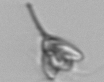
Label: Pyramimonas_longicauda